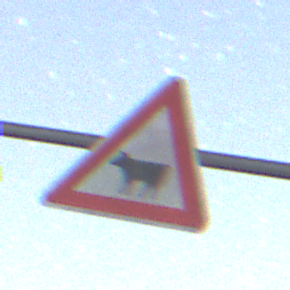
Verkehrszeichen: ViehtriebRechts
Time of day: Night
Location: Outdoor (Nature)
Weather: Clear
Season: NotSpecified
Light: Natural